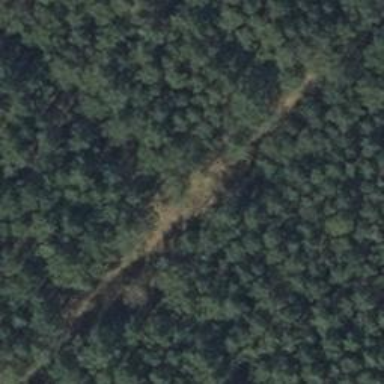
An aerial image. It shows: Track with grade 3 tracktype.